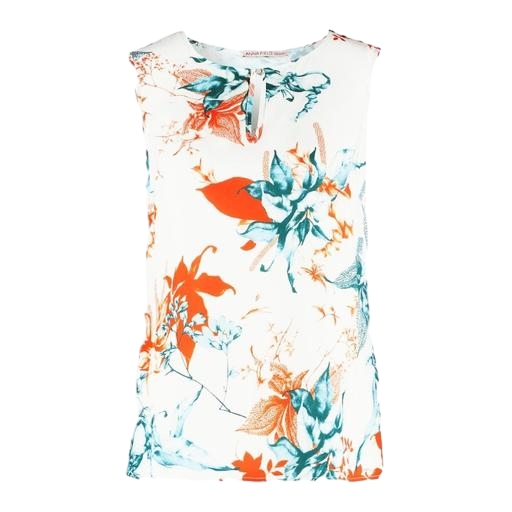
white printed sleeveless pleat-neck top, sleeveless floral-print shirt, white sleeveless floral blouse, white background